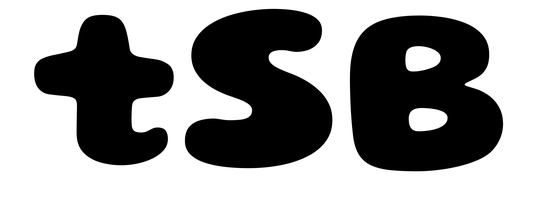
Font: Gluten_ExtraBold